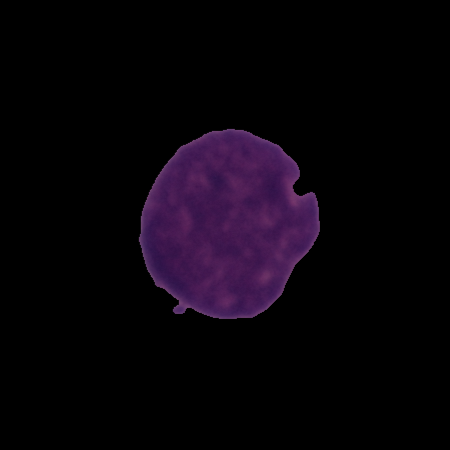
Label: cancer